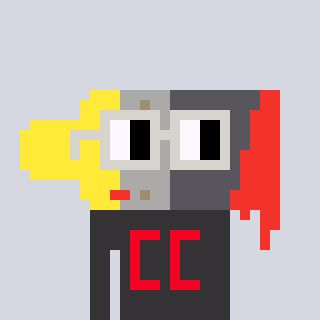
a pixel art character with square light gray glasses, a paintbrush-shaped head and a grayscale-colored body on a cool background